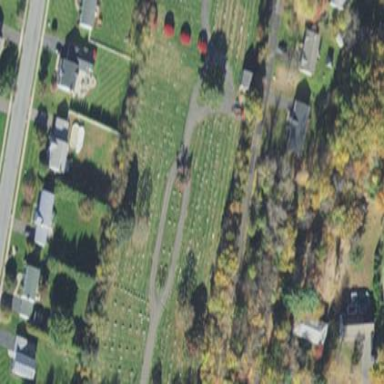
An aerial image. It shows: Private cemetery with the landuse designated as cemetery.